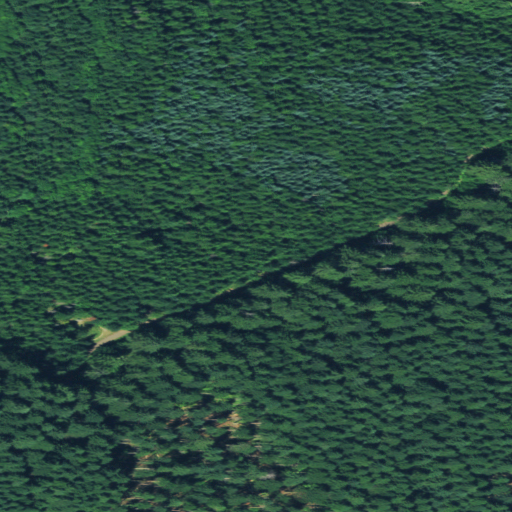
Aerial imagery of ridge(s) in Oregon named Bell Mountain containing evergreen forest and open development